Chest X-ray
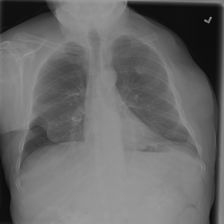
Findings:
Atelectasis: negative
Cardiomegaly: negative
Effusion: negative
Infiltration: negative
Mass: negative
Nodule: negative
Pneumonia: negative
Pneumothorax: negative
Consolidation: negative
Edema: negative
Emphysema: negative
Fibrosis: negative
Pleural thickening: negative
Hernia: negative